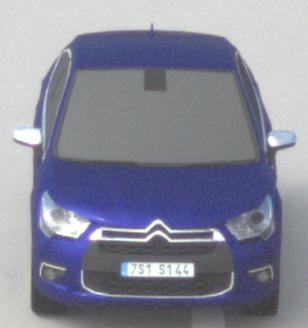
Make: Citroen
Model: DS 4 VTi 120
Detailed model: DS 4
Model produced from: 2011/05
Model produced until: 2015/01
Doors: 5
Color: blue
Road condition: dry road
Daytime: midday
Contrast: medium contrast